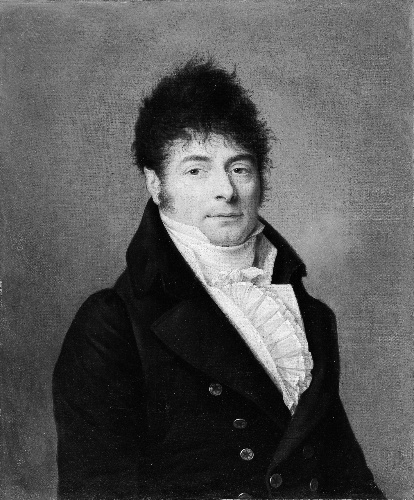
Title: Portrait of a Man in a Blue Coat
Artist: French Painter
Artist bio: early 19th century
Object type: Painting
Classification: Paintings
Medium: Oil on canvas
Dimensions: 24 1/4 x 19 5/8 in. (61.5 x 49.8 cm)
Department: European Paintings
Credit line: Bequest of Catherine D. Wentworth, 1948
Accession year: 1948
Repository: Metropolitan Museum of Art, New York, NY
Tags: Men|Portraits